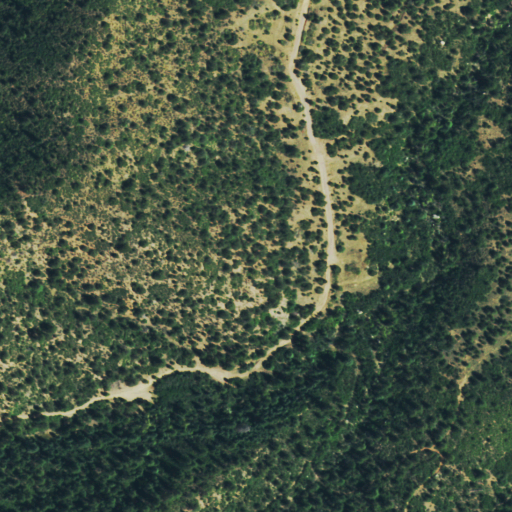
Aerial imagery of cliff(s) in Colorado named Stony Point containing shrub, evergreen forest, and deciduous forest